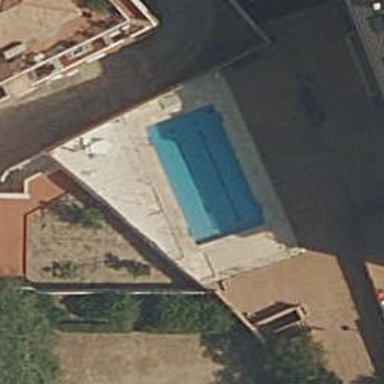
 perfect for swimming and other water activities."